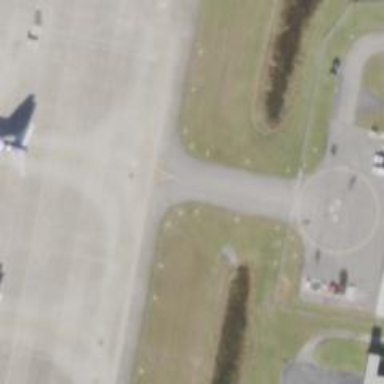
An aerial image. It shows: Image of taxiway at airport.